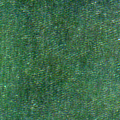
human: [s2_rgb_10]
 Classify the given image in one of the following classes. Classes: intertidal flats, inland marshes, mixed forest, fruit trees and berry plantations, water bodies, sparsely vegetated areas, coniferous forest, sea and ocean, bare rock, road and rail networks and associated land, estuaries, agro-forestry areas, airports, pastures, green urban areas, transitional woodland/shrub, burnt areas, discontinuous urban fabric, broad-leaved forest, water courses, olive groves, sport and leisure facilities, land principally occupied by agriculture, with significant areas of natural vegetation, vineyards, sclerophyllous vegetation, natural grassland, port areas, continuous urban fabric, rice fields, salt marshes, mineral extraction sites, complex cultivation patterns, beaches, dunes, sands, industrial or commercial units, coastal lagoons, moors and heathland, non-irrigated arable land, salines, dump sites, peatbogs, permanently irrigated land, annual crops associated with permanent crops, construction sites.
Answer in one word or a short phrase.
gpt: sea and ocean